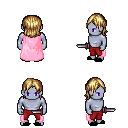
a pixel art fantasy rpg character, male body template, dark elf, purple skin, pink cape, red pants, blonde long bangs hairstyle, black slippers, dagger, four views (front, back, left, right), 2x2 character sprite sheet, small pixel art, hard edges, no anti-aliasing